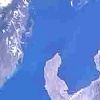
Label: water